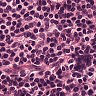
Metastatic tissue present: no